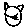
Label: cat